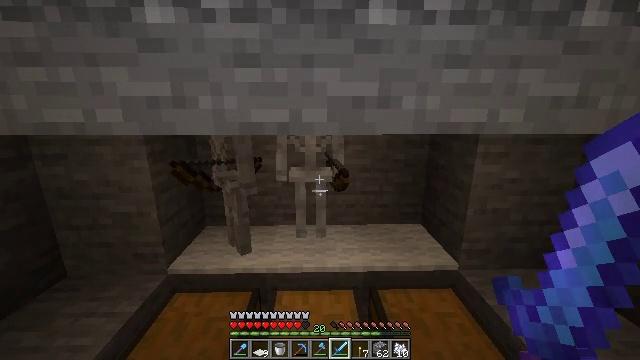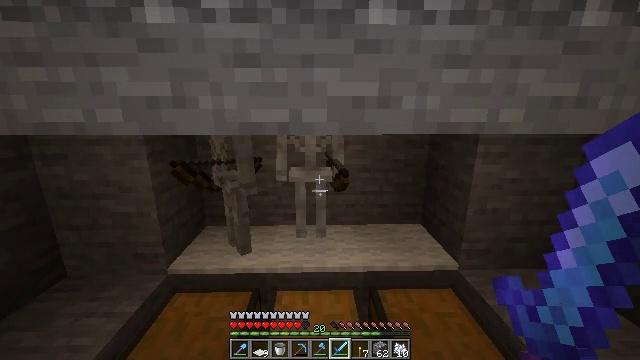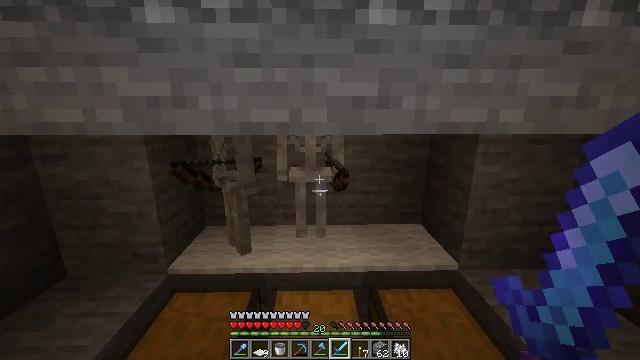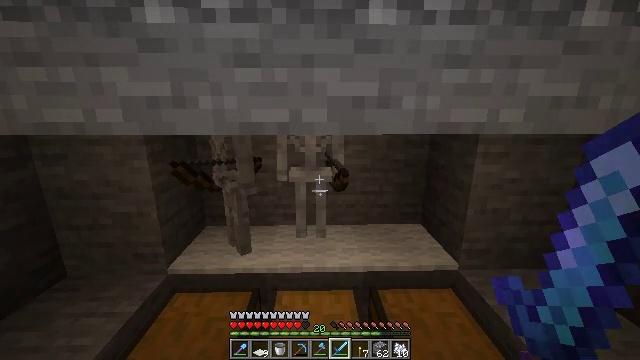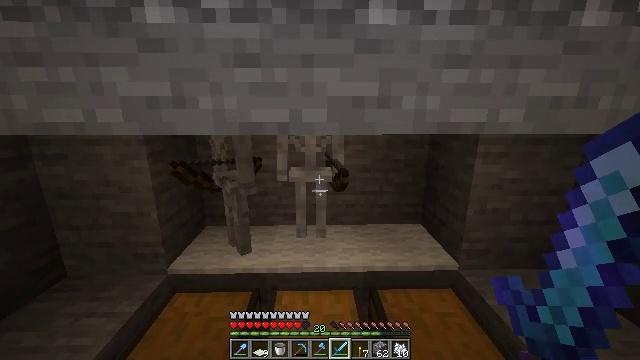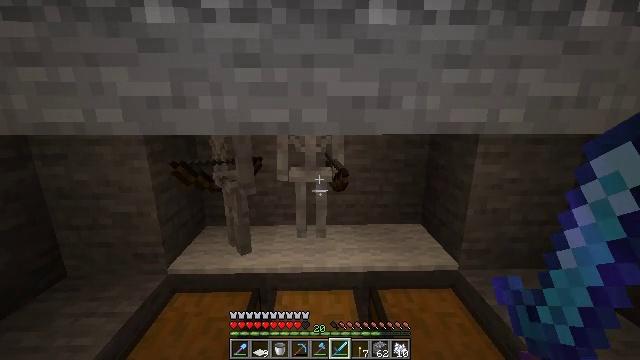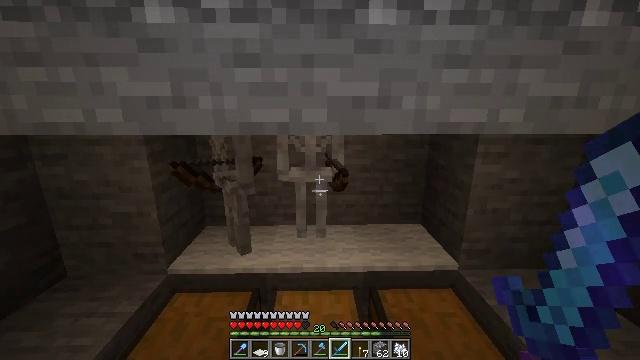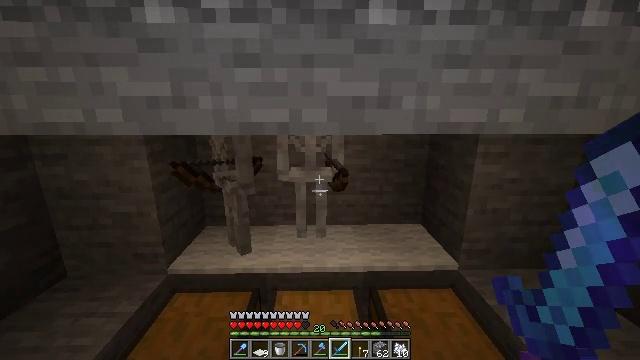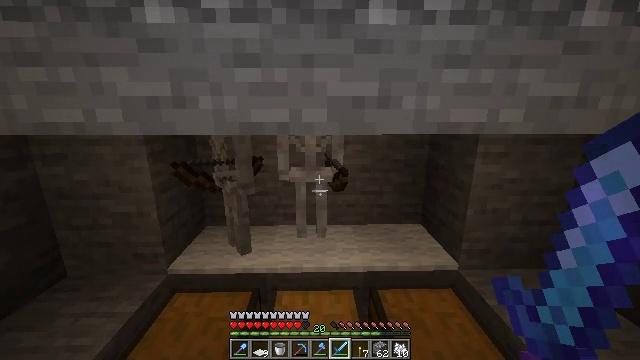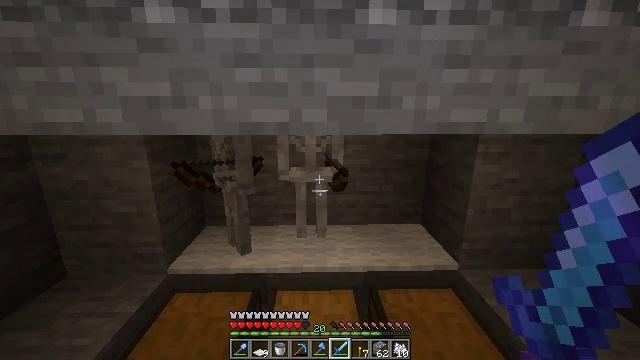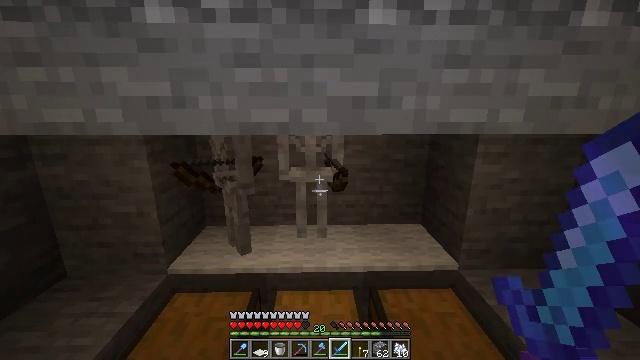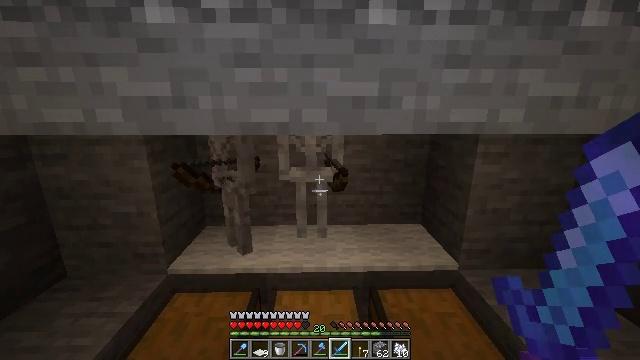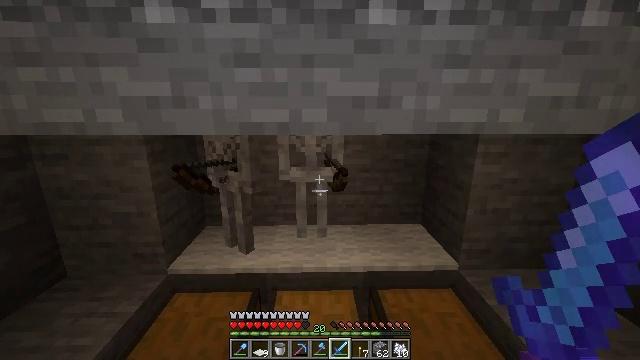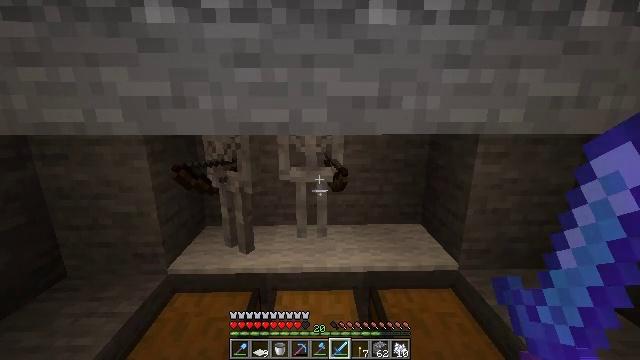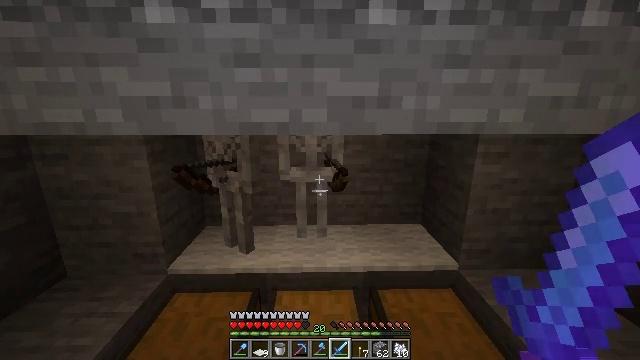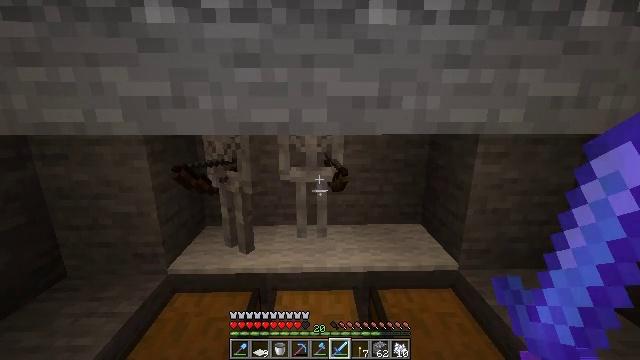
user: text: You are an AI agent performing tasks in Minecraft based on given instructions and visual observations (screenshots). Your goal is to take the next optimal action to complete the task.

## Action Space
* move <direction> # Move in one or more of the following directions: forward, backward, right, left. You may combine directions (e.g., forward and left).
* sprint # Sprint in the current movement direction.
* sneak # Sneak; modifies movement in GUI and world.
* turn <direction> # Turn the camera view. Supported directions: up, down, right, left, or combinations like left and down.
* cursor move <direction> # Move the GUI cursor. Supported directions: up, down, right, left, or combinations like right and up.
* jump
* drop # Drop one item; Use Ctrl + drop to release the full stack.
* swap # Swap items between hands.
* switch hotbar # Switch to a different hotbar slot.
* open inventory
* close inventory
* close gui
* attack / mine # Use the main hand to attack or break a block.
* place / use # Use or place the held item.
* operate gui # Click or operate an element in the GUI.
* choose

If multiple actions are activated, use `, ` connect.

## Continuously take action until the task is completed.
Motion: motion action
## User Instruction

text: Hunt the skeleton.
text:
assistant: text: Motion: no_op
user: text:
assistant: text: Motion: no_op
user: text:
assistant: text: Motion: no_op
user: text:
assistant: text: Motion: no_op
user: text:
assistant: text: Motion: no_op
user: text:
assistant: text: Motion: no_op
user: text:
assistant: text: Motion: no_op
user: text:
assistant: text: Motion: no_op
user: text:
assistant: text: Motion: no_op
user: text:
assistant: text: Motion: no_op
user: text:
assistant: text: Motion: no_op
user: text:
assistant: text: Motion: no_op
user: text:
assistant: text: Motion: no_op
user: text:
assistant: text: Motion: no_op
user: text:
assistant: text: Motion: no_op
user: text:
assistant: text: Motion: no_op
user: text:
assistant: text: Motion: no_op
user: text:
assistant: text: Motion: no_op
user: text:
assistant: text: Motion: no_op
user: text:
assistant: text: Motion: no_op
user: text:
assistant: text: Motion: no_op
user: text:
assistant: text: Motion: no_op
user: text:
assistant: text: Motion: no_op
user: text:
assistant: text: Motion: no_op
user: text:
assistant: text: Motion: no_op
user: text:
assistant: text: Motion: no_op
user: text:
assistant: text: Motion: no_op
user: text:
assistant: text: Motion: no_op
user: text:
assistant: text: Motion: no_op
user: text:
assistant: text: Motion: no_op